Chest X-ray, PA view. Patient: 53 years old, sex M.
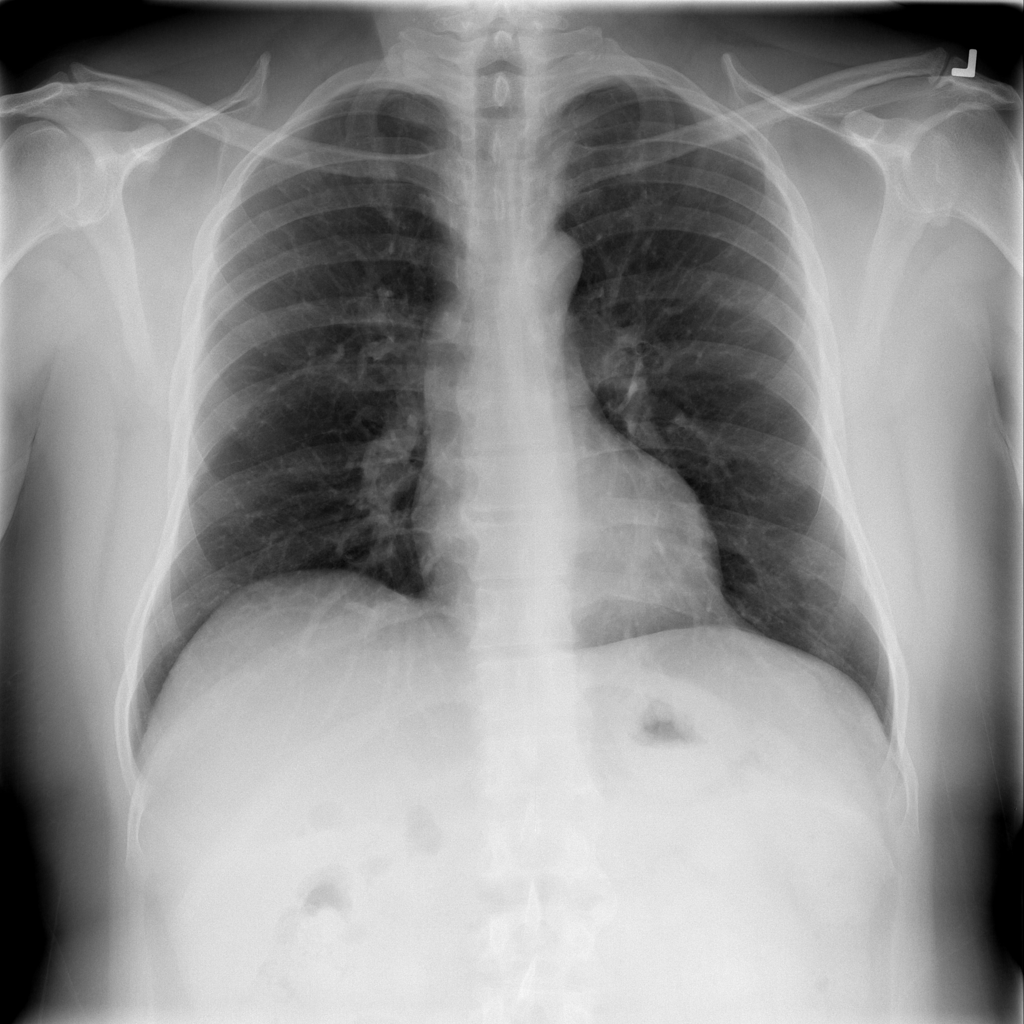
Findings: No Finding